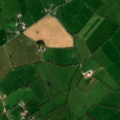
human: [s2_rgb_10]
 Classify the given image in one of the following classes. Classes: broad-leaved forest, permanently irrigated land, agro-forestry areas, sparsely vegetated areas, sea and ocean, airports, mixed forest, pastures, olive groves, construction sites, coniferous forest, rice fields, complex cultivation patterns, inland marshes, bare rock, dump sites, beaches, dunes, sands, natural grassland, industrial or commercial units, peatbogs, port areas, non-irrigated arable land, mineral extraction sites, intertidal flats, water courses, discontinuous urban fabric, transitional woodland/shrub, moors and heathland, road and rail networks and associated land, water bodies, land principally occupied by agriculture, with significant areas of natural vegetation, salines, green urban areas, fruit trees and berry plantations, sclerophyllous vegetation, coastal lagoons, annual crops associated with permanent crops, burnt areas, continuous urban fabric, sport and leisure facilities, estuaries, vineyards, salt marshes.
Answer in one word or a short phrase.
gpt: non-irrigated arable land, pastures, complex cultivation patterns